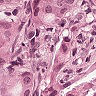
Metastatic tissue present: yes